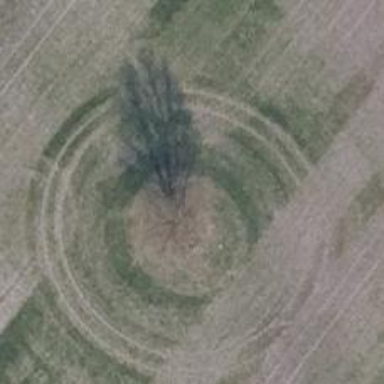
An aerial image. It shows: Hunting stand.